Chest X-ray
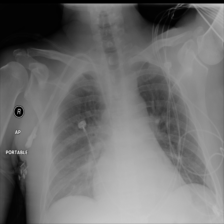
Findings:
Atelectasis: negative
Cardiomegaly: negative
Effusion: negative
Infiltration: negative
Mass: negative
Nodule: negative
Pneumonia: negative
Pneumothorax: negative
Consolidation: negative
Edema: negative
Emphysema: negative
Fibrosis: negative
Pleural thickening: negative
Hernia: negative